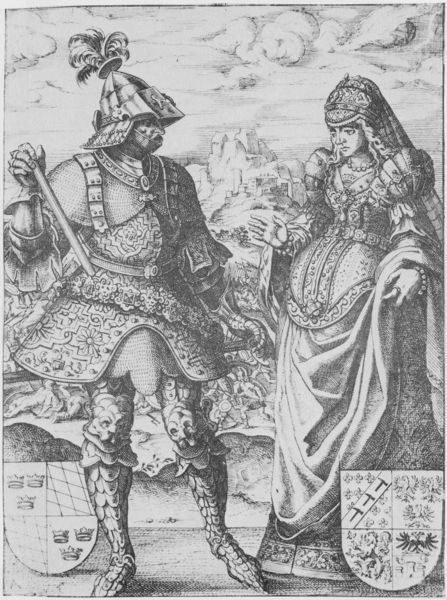
Titel: Bildnis von Uttilio, König von Bayern
Künstler: Jost Amman
Institution: (Seriendruck)
Schlagwörter: adler, berg, feder, himmel, mann, weiß, wolken, frau, kleid, schwarz, blick, haube, federn, bild, hände, porträt, mantel, adel, paar, stab, hosen, schwanger, schild, ruine, panzer, burg, bayern, druck, stich, schwert, soldat, helm, stiefel, ritter, rüstung, wappen, rauten, harnisch, dolch, mittelalter, ritterrüstung, hochzeit, löwe, lilien, kupferstich, blich, kronen, wlken, heraldik, schwangerschaft, grapfik, kommandostab, reformationsgrafik, bundesland